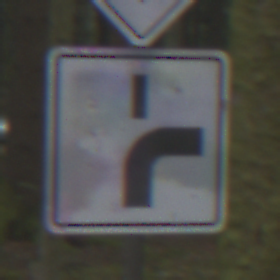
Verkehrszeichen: VerlaufVorfahrtsstrasse8
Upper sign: Vorfahrtsstrasse
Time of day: Midday
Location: Outdoor (Nature)
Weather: Overcast
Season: NotSpecified
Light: Natural